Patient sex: F
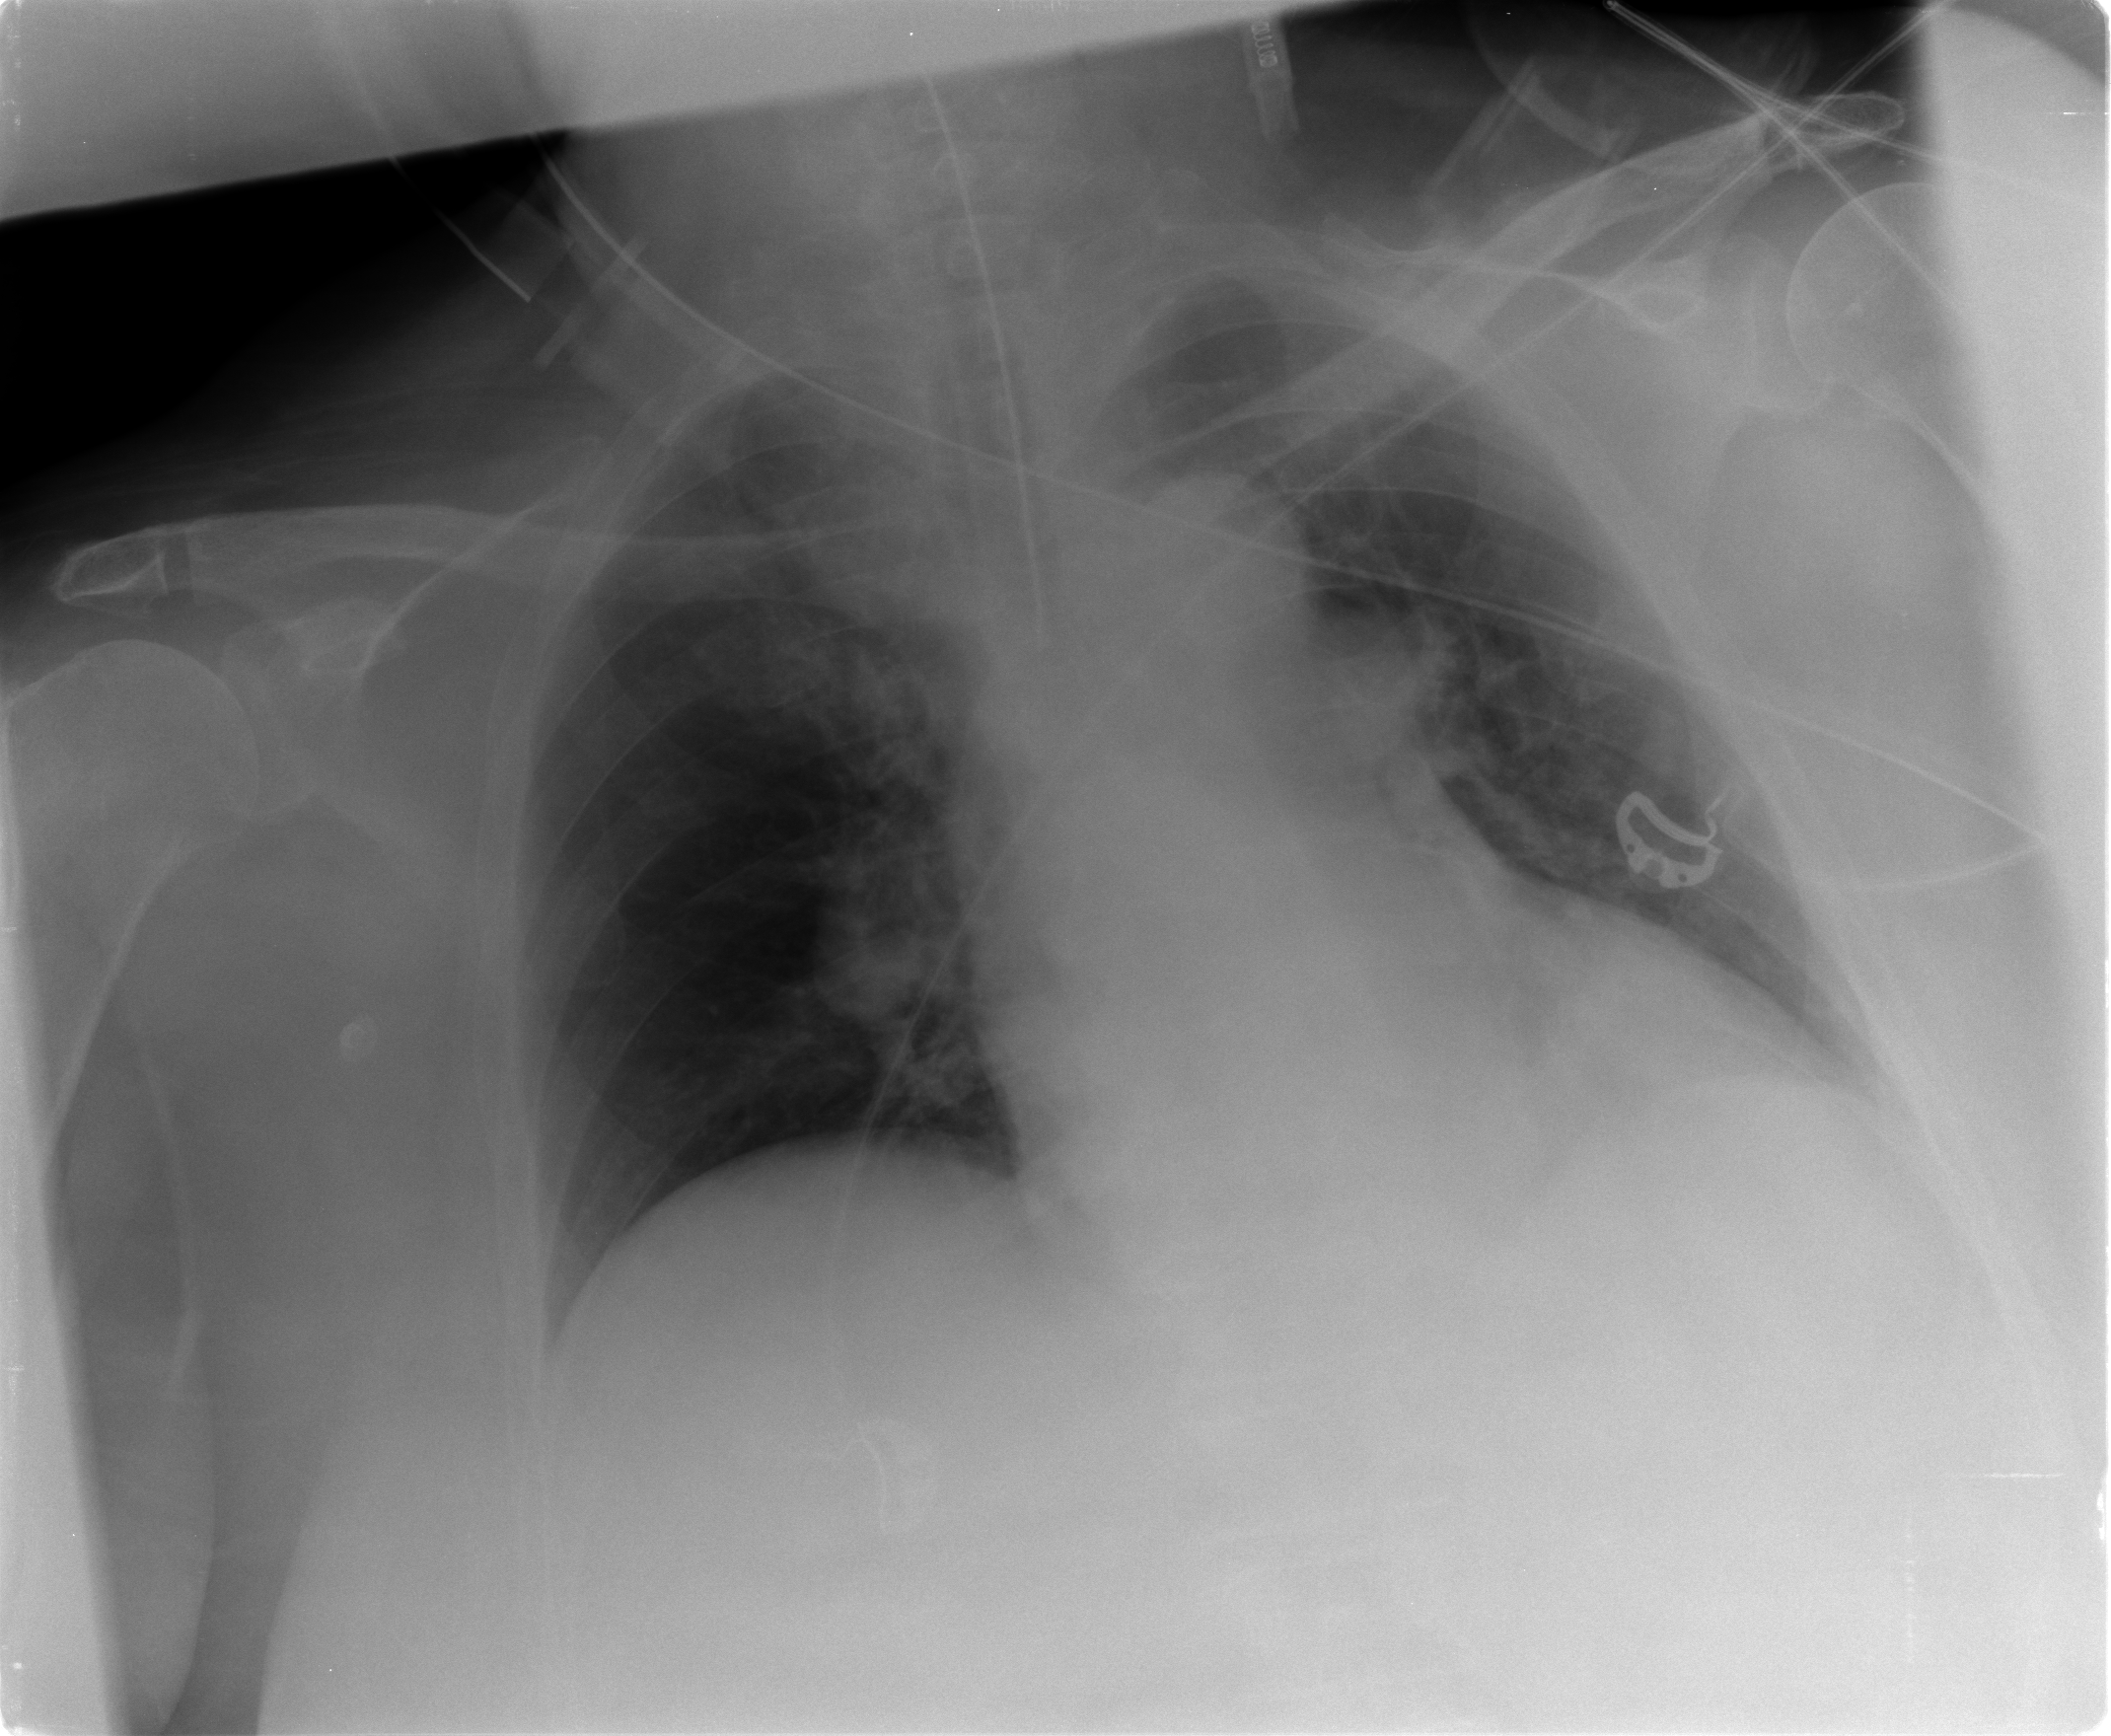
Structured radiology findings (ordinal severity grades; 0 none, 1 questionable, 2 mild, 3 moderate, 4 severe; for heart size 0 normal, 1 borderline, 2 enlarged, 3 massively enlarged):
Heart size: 1
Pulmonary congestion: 1
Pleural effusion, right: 0
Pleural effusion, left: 0
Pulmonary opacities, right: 1
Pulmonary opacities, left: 0
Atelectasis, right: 0
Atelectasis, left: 1